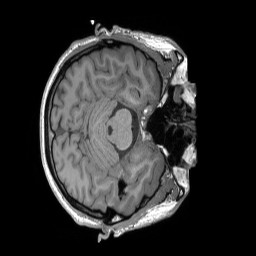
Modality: T1w
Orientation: axial
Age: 31
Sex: male